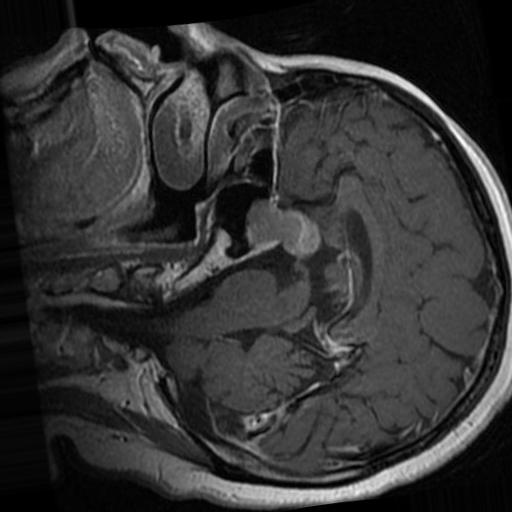
Label: brain_tumor